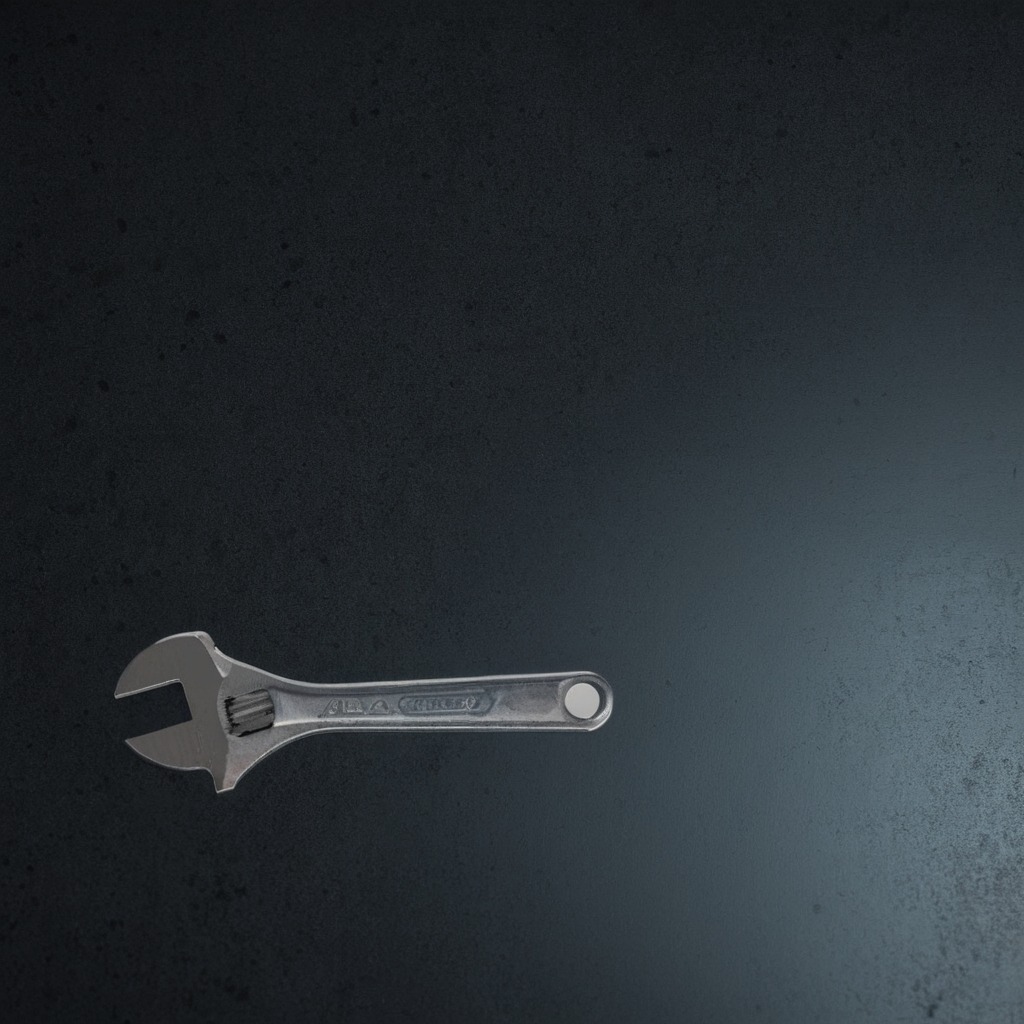
An wrench is lying on a clean granite table inside a workshop at night dim ambient light soft shadows worn but